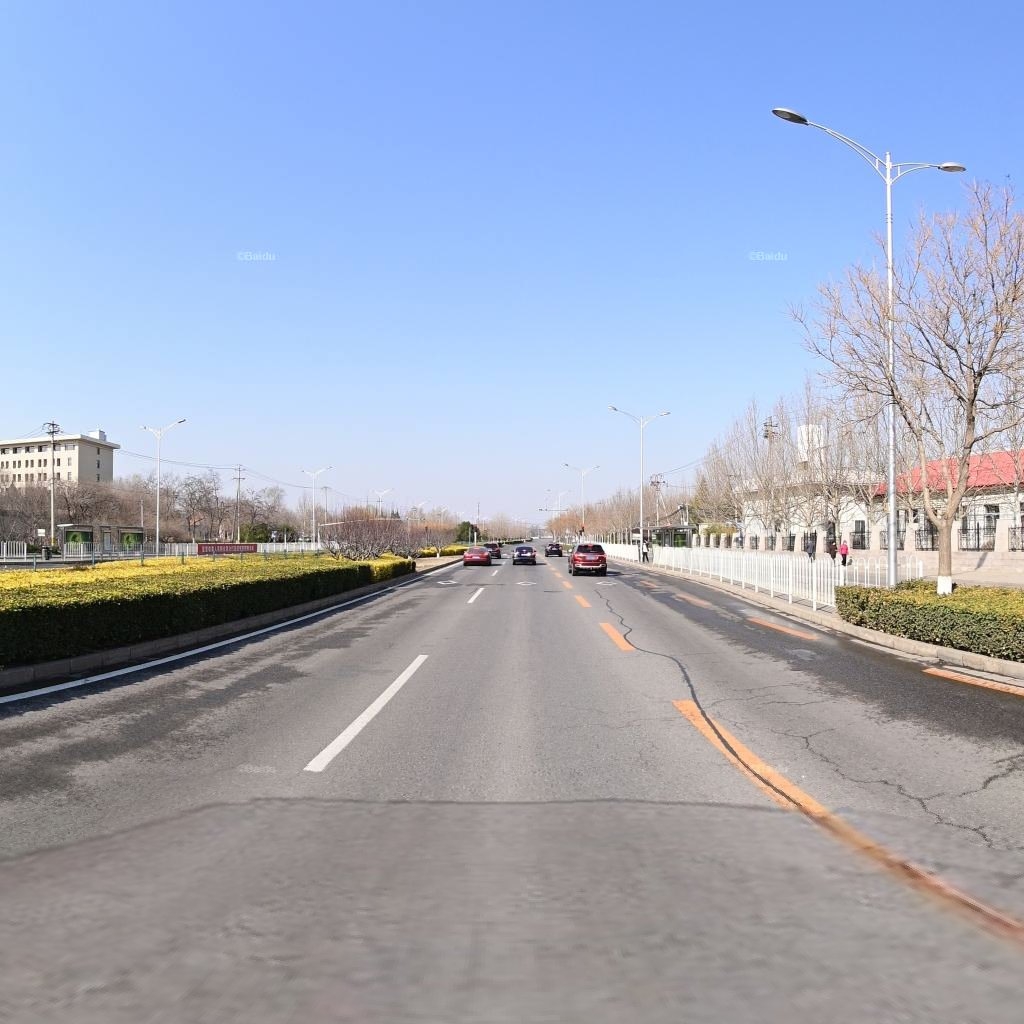
Region: Haidian
Road damage annotations: longitudinal patch, alligator crack